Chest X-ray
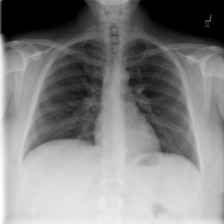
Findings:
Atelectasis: negative
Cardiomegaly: negative
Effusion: negative
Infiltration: negative
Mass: negative
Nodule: negative
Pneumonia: negative
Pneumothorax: negative
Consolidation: negative
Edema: negative
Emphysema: negative
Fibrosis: negative
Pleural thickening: negative
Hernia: negative